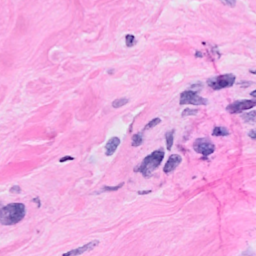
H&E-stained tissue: Breast